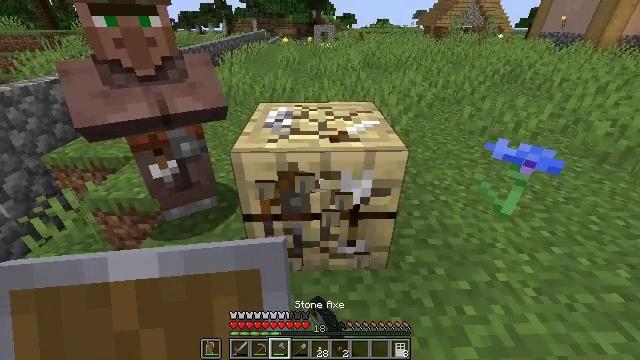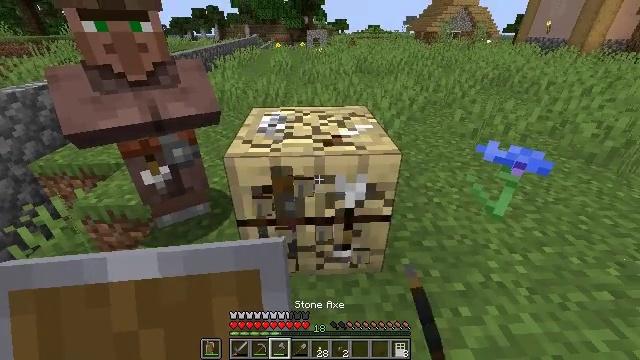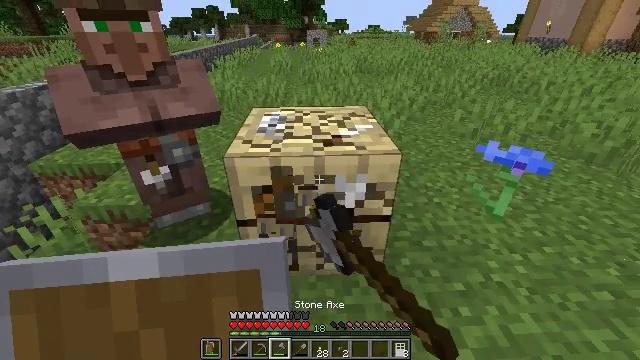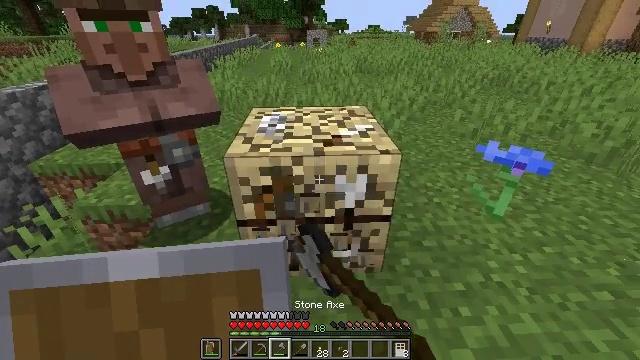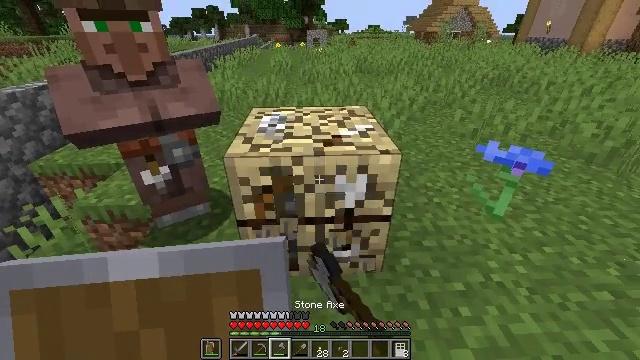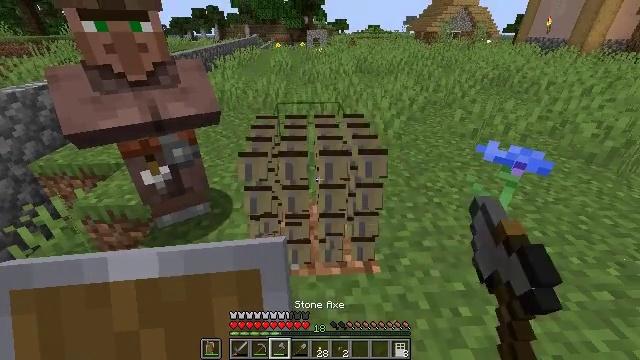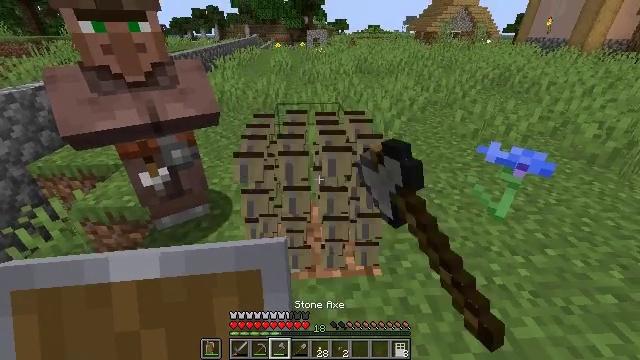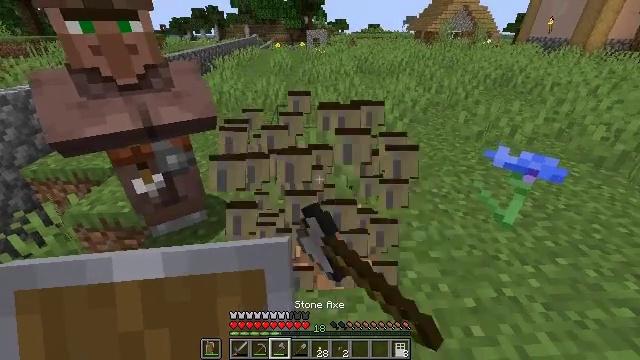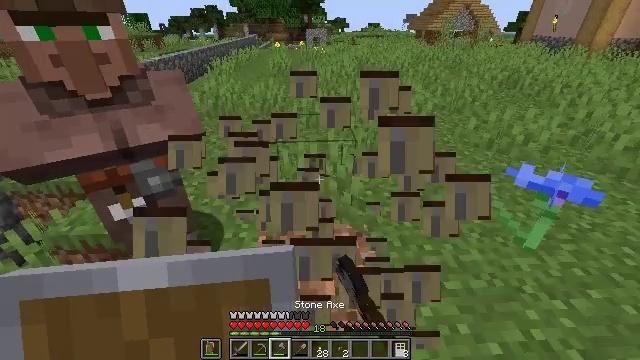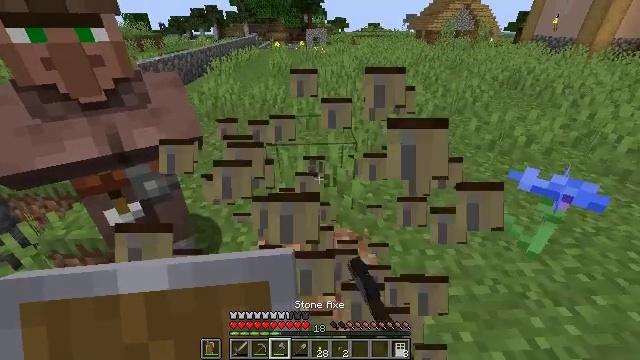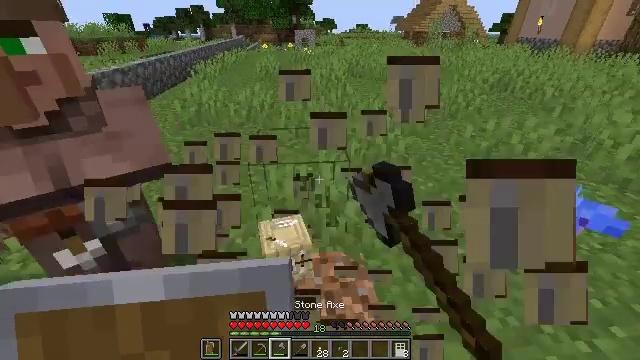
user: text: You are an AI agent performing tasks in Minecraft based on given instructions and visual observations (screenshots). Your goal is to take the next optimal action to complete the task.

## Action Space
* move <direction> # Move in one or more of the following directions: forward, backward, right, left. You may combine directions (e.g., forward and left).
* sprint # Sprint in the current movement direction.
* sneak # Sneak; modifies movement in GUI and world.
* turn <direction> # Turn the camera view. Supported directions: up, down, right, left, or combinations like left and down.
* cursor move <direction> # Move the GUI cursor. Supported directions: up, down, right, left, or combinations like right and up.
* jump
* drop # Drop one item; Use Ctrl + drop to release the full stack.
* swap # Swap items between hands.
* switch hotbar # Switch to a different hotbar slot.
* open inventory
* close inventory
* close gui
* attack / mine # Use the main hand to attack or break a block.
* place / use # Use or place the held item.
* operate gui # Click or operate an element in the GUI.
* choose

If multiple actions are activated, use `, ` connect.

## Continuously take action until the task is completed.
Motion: motion action
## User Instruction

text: Mine block fletching table.
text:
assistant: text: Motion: turn right, attack / mine
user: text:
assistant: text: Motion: attack / mine
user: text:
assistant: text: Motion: attack / mine
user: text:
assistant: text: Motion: attack / mine
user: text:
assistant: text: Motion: attack / mine
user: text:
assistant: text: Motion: move forward, attack / mine
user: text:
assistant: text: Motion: move forward, attack / mine
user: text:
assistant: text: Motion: move forward, attack / mine
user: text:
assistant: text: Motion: move forward, attack / mine
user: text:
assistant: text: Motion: move forward, turn right, attack / mine
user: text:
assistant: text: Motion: no_op